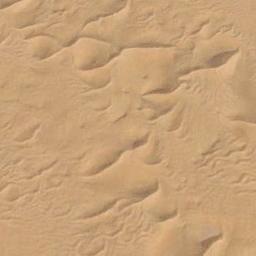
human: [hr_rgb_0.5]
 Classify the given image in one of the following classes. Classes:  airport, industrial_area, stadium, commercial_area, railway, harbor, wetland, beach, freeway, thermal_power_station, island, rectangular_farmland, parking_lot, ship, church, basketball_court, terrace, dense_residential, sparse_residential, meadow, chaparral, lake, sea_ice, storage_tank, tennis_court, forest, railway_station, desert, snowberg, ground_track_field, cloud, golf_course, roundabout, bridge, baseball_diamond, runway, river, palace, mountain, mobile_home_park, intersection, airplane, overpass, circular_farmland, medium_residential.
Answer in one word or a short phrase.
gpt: desert